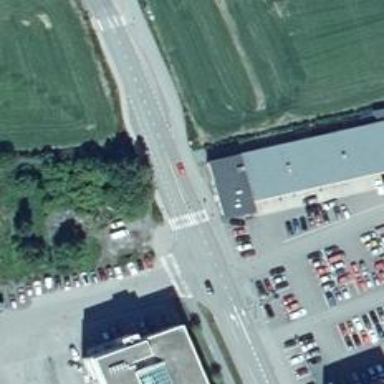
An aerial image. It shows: Uncontrolled road crossing with pedestrian island.